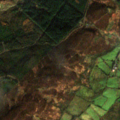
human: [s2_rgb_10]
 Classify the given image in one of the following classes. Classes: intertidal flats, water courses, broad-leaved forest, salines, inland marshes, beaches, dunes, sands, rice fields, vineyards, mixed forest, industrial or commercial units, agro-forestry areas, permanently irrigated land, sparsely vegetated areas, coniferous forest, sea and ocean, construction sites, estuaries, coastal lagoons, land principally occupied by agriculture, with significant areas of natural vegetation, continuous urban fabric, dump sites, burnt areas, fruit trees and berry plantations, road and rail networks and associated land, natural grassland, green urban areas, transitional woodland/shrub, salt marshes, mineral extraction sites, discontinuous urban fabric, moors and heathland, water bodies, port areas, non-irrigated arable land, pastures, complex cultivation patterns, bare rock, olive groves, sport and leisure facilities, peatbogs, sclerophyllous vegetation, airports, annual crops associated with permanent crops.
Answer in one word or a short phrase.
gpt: land principally occupied by agriculture, with significant areas of natural vegetation, coniferous forest, transitional woodland/shrub, peatbogs